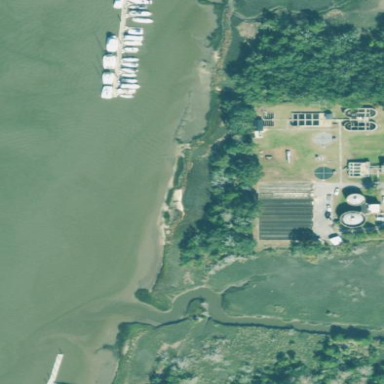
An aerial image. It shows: Man-made water works facility.